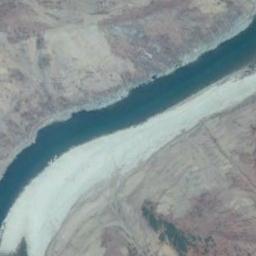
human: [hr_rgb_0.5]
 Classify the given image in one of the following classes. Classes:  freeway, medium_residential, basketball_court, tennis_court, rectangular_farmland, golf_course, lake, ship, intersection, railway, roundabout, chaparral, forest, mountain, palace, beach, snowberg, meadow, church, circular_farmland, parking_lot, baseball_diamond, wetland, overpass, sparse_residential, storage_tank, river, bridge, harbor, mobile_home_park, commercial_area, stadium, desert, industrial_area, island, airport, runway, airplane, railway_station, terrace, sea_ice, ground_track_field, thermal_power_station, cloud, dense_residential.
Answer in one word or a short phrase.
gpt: river